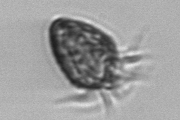
Label: Ciliophora